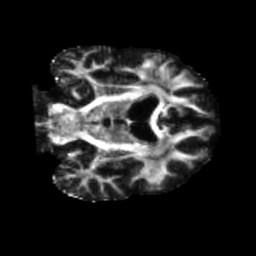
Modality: FA
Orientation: coronal
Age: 68
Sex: male
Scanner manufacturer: siemens
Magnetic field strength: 3 T
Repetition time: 5.47 s
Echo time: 0.0854 s